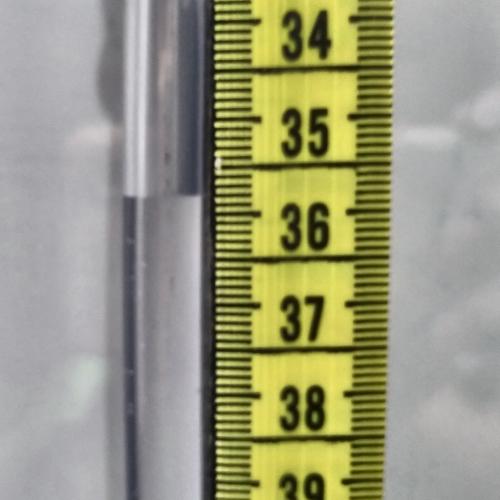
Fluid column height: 35.8 cm